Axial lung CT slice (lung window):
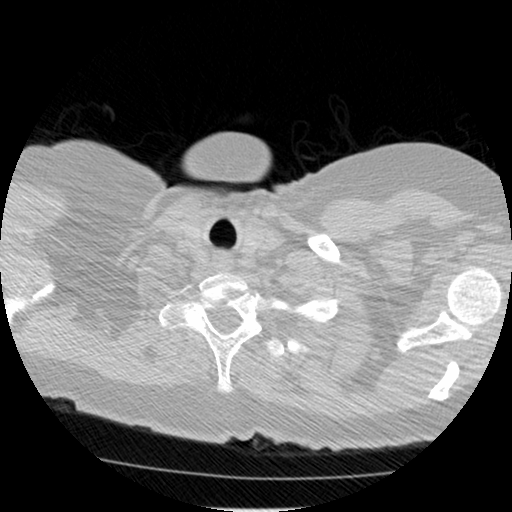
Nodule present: no